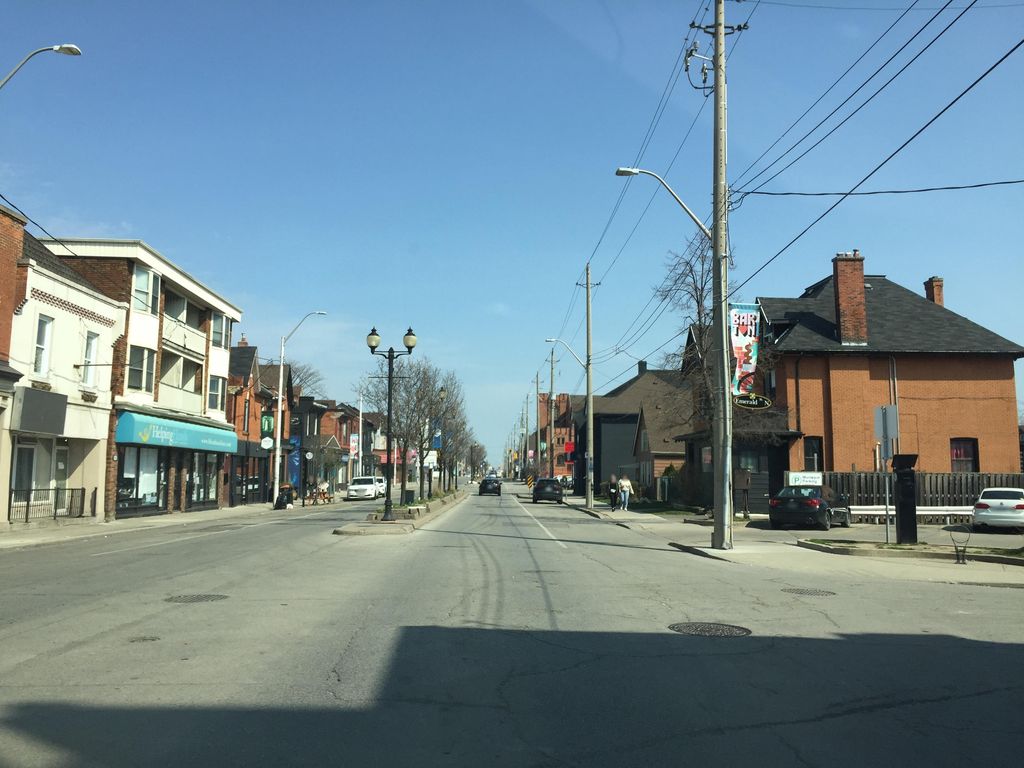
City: hamilton